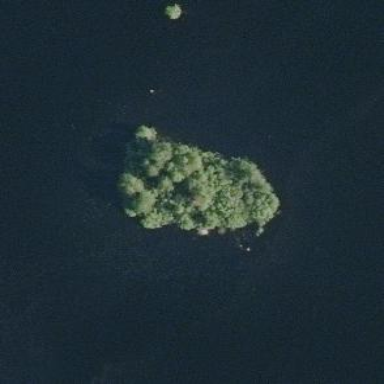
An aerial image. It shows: Islet.